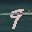
Label: 9